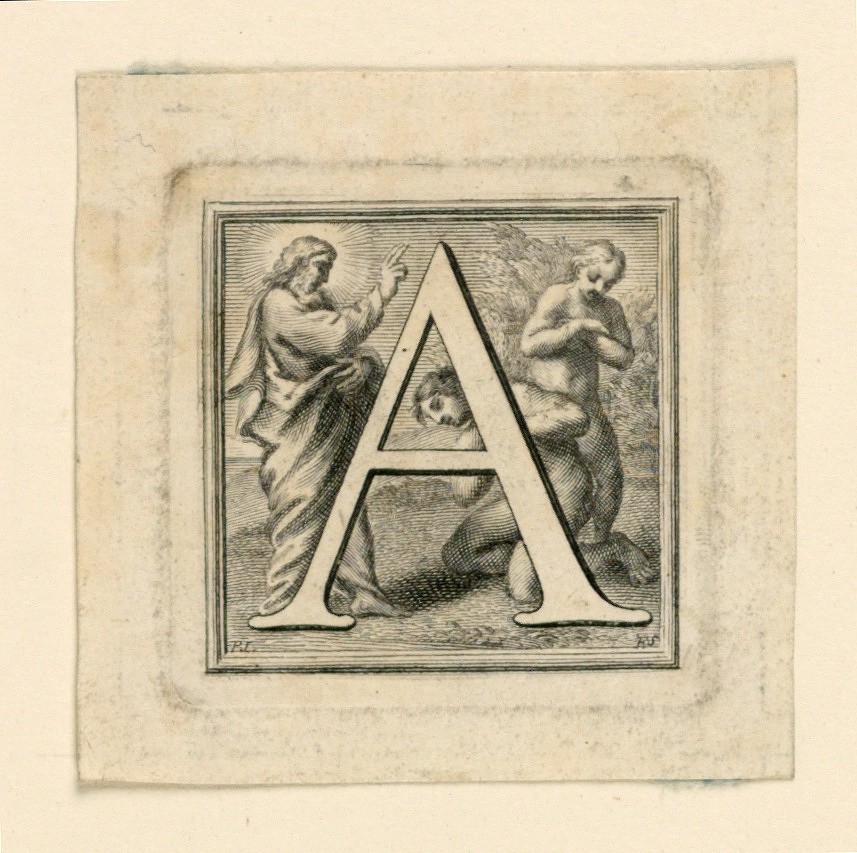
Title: Decorated Capital Letter A
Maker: Jakob Frey, Swiss, active Italy, 1681 - 1752
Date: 1715
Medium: Engraving on paper
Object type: Engraving
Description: A: Letter "A" standing before God the Father who is talking to Adam, behind whom Eve stands. Framed by a moulding, as are all the letters up to -26.